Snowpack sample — Buffalo Mountain, Silverthorne, Colorado, USA (1/25/25, 10:11 AM MST)
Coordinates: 39.6222, -106.1139
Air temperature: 22 °F
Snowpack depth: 110 cm
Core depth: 10 cm
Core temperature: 46.4 °F
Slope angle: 12°, slope face: 102°
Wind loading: high
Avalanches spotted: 0
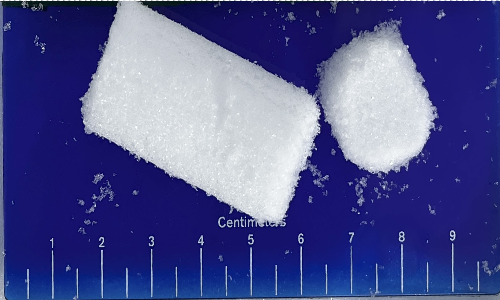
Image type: core
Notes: No avalanches nearby, collected on the outskirts of a fire break 15 meters from the treeline, on way to Buffalo and Red Mountain